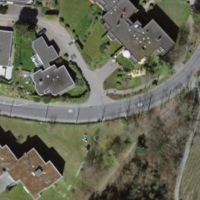
EUNIS habitat code: 55
Species observed at this site:
Chrysosplenium alternifolium